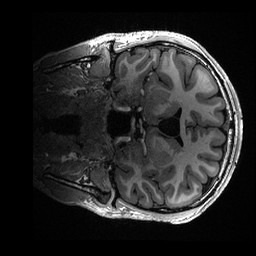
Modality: T1w
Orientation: coronal
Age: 18
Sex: male
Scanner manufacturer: ge
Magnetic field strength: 3 T
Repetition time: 0.006952 s
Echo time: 0.00292 s